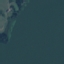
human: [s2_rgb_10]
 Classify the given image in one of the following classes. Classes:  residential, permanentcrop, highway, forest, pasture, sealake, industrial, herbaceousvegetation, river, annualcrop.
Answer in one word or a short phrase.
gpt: SeaLake